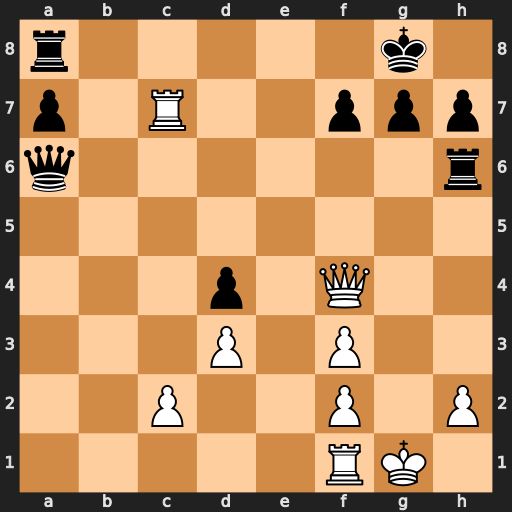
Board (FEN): r5k1/p1R2ppp/q6r/8/3p1Q2/3P1P2/2P2P1P/5RK1
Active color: w
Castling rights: -
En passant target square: -
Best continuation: Qxf7+ Kh8 Qxg7#